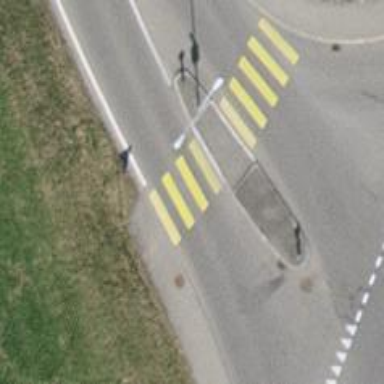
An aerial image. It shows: Marked road crossing.